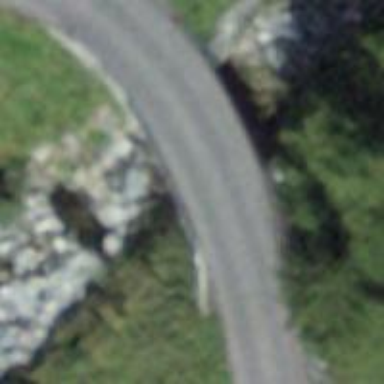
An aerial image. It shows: Paved road bridge with unclassified status.